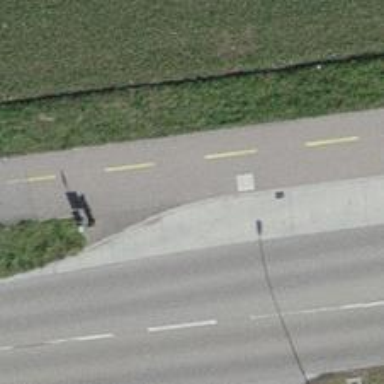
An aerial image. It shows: Platform for public transport on the road.